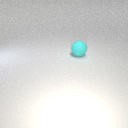
large cyan rubber sphere